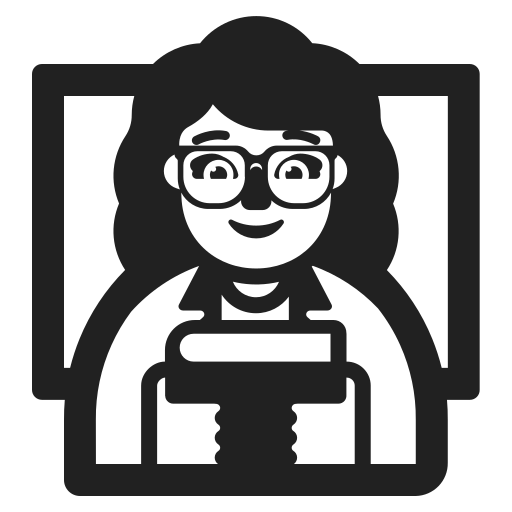
woman teacher high contrast default